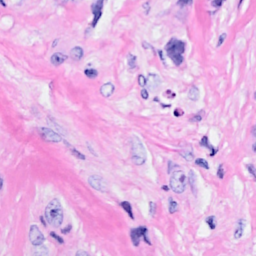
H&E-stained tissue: Breast